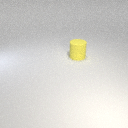
large yellow rubber cylinder